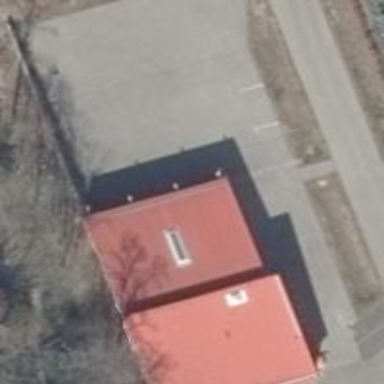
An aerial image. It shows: Garages with skillion roof shape.